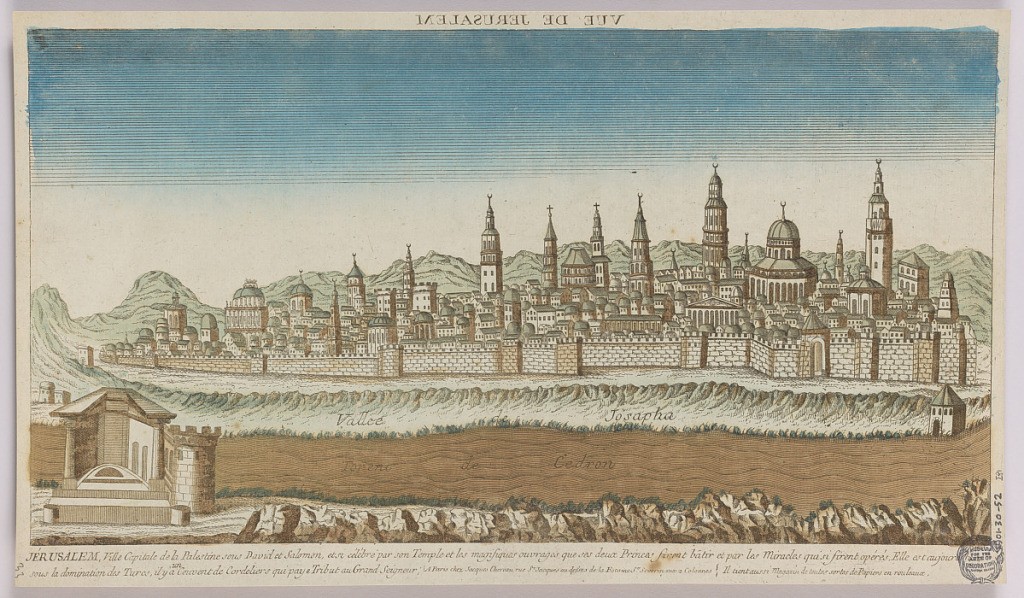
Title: Peep-show, Vue de Jerusalem, Jérusalem, Ville Capitale de la Palestine Sous David et Salomon, est Si Célébre Par Son Temple et Les Magnifiques Ouvrages que Ses Deux Princes Firent Batir...
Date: ca. 1750
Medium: Engraving in ink with washes of watercolor on paper, mounted on scrapbook page
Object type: Print
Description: Peep-show print